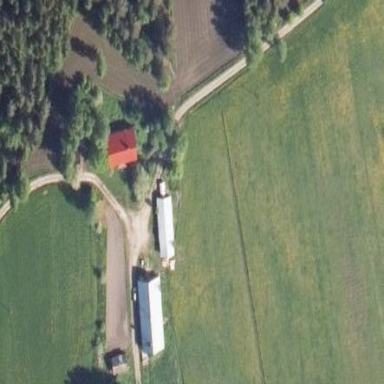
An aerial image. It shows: Farmyard area.